Question: My OS is ubuntu 14.04, laptop, i7.
The g++ version is 'g++ (Ubuntu 4.8.2-19ubuntu1) 4.8.2'.
I tried to run a simple code to test 'stoi':
'''
#include <string>
int main()
{
std::string s = "123";
int i = std::stoi(s);
}
'''
When I compile it with: 'g++ -g prueba2.cpp', I get:
'''
prueba2.cpp: In function 'int main()':
prueba2.cpp:6:12: error: 'stoi' is not a member of 'std'
int i = std::stoi(s);
^
'''
When I debug it twice first with 'g++ -std=c++0x -g prueba2.cpp' (I also tried with -std=c++11) and then with 'dbg', I got:

Then, I also did a simple search and followed the suggestions made in <URL>, and none worked.
Am I doing something silly?
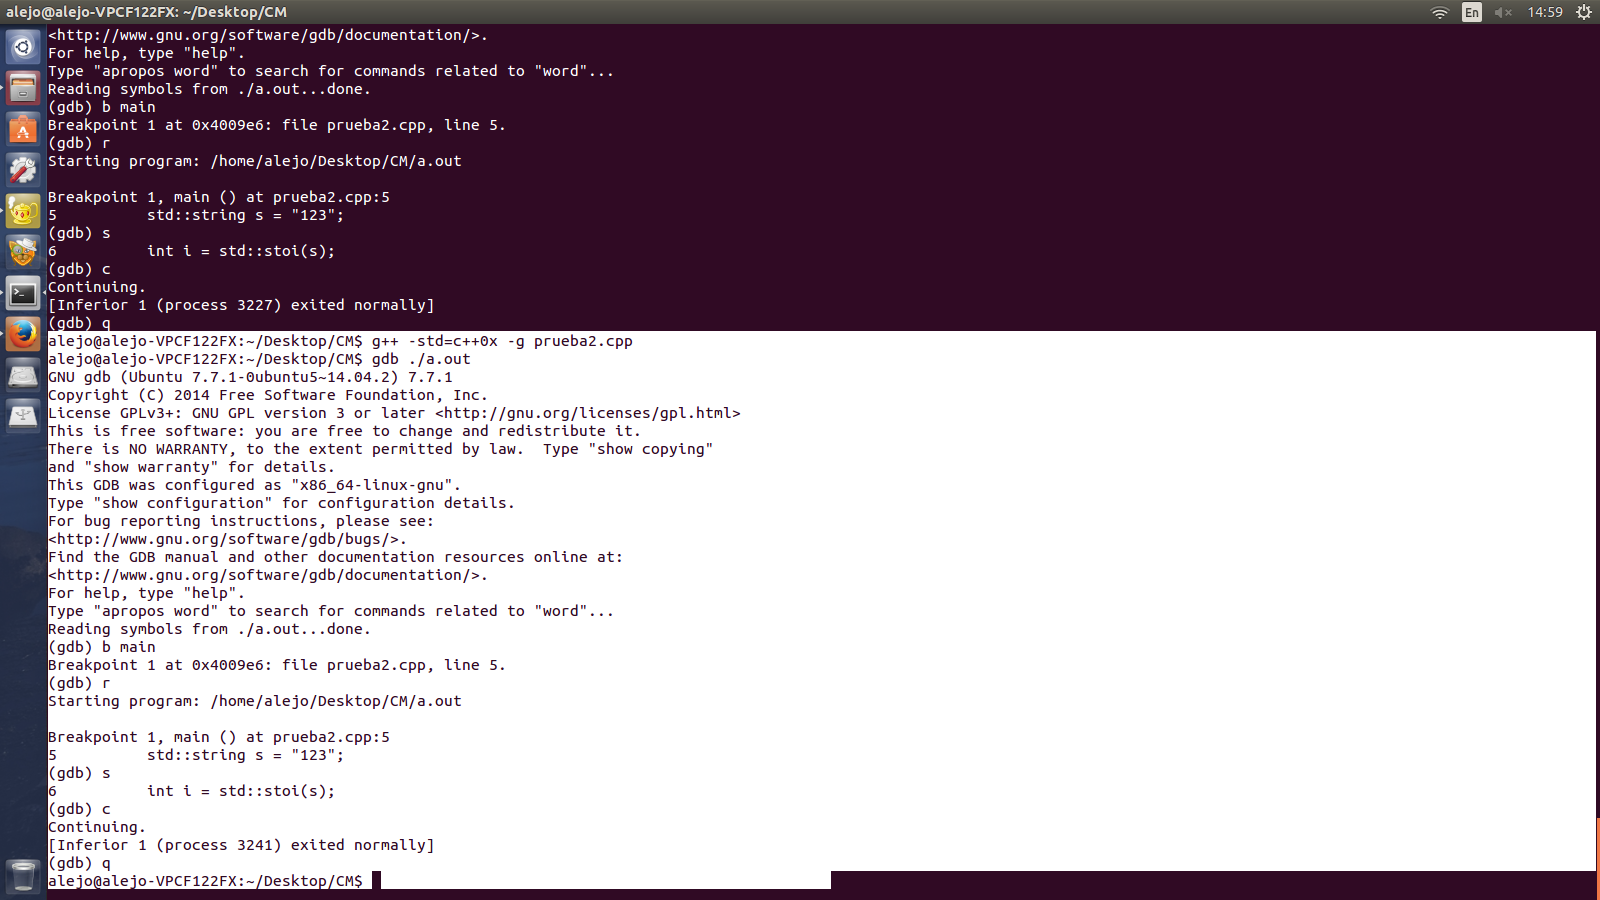
Answer: Yeah, I think you're doing something pretty silly. You probably compiled the first code, which doesn't have the 'std::cout' statement, and you probably executed the compilation steps without '-std=c++11' which would result in 'std::stoi' not being included beecause 'std::stoi' is from C++11 and onward. The result is still the old executable which prints out nothing.
Recompile using '-std=c++11' and make sure that you saved your file correctly. <URL>
Note: the vanilla port of GCC of MinGW on Windows is flawed and has a few bugs related to C++11 and onwards; using MinGW-w64, if you ever decide to compile on Windows, can help the problem.